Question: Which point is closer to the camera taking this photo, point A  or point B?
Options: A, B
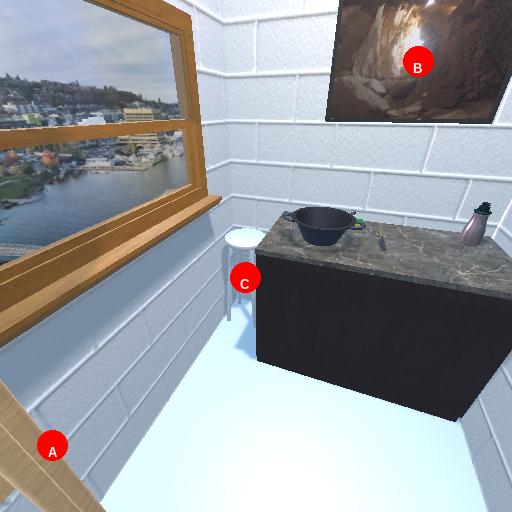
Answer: A